Question: I am going through a strange problem; may be I am doing something wrong.
I need to see list of all Usernames (and their analytics) which logged in on my site. I created a dimension1 variable and listed as "User Name" with a "Session" type on Google Analytics.
## Here is what I did in my code:-
This code is in 'analyticstracking.php' which is at the end of the page (after the "body" tag)
'''
var user = "<?php echo $_SESSION['username']; ?>";
if (user) {
//alert(user);
(function(i,s,o,g,r,a,m){i['GoogleAnalyticsObject']=r;i[r]=i[r]||function(){
(i[r].q=i[r].q||[]).push(arguments)},i[r].l=1*new Date();a=s.createElement(o),
m=s.getElementsByTagName(o)[0];a.async=1;a.src=g;m.parentNode.insertBefore(a,m)
})(window,document,'script','//www.google-analytics.com/analytics.js','ga');
ga('create', 'UA-XXXXXXXX-1', 'thesite.com');
var dimensionValue = user;
//ga('set', 'dimension1', dimensionValue);
ga('set', {
'dimension1': dimensionValue,
'metric1': 1
});
ga('send', 'pageview');
}
'''
## This is what I did in Google Analytics:-

Now I am hoping that after doing all this, I'd see the list of all recorded Usernames and when I click on them, It'd show me all the respective analytics.
But nothing is happening.
Any idea if I am doing something wrong?
Thanks
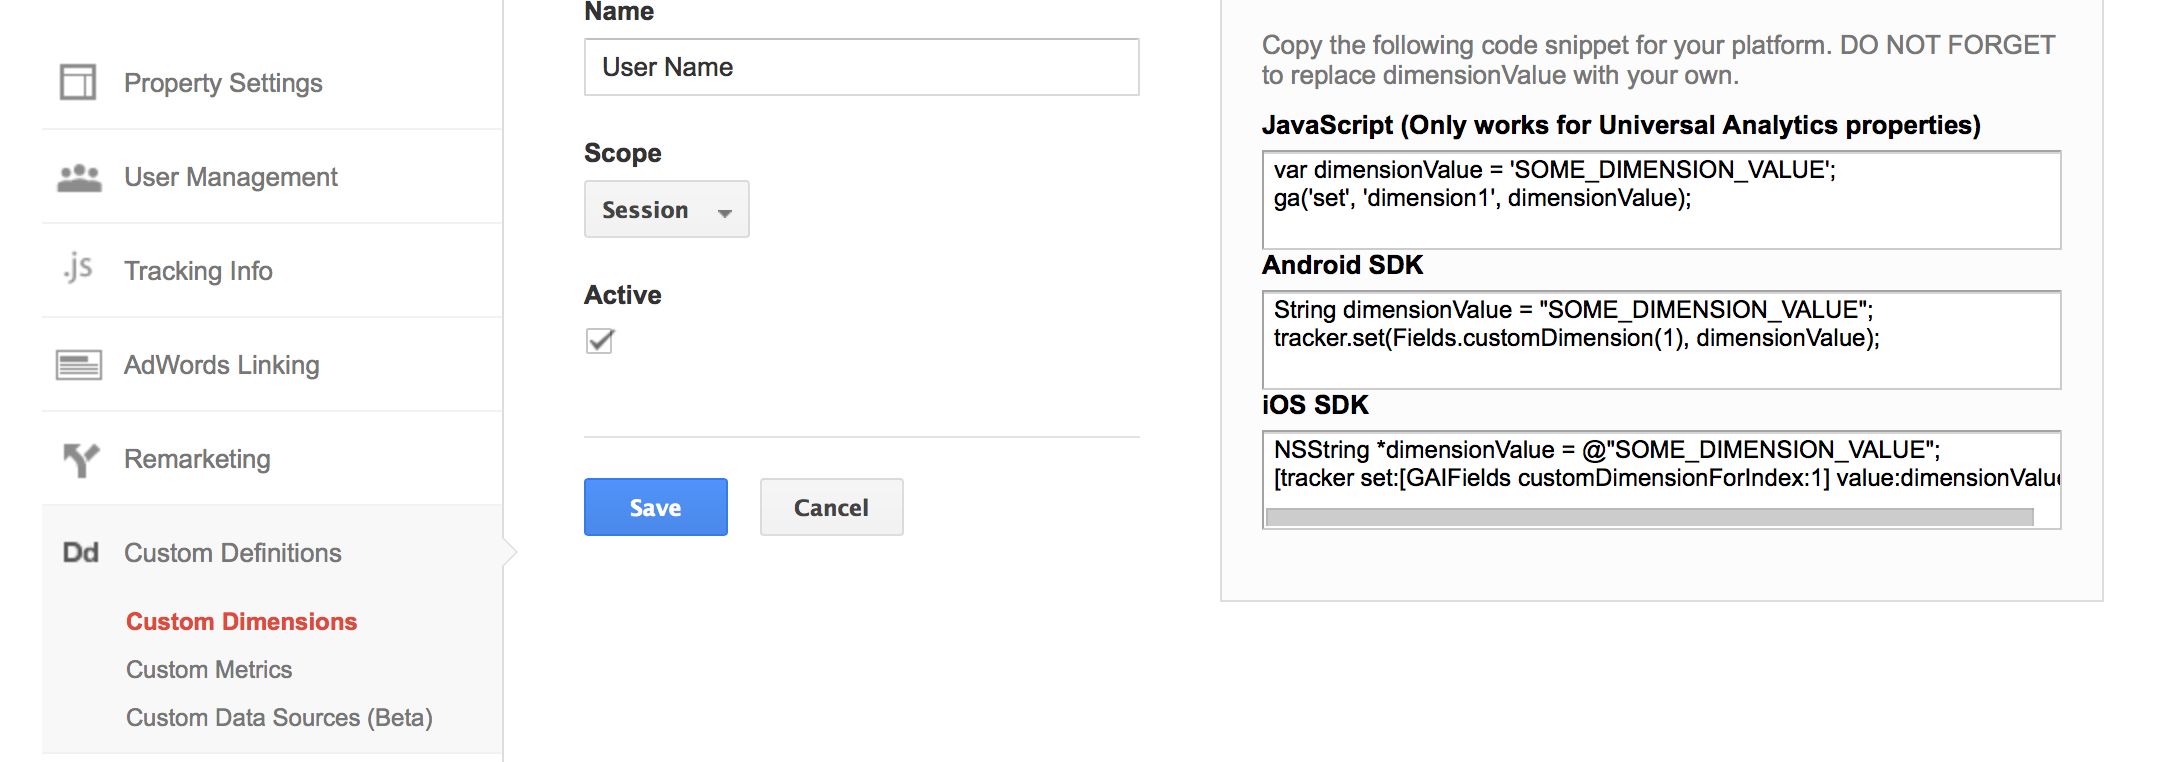
Answer: Yep, to create a custom report:
1. log into GA and go to "Customization" at the top, and then click "+ New Custom Report".
2. Select the metrics you want to see for the custom report e.g. sessions, pageviews, etc.
3. Select the dimension you want to see. In your case, that will be User Name.
4. Click save.
You should now see your data.
Again, I would strongly urge you to use User Id rather than User Name.